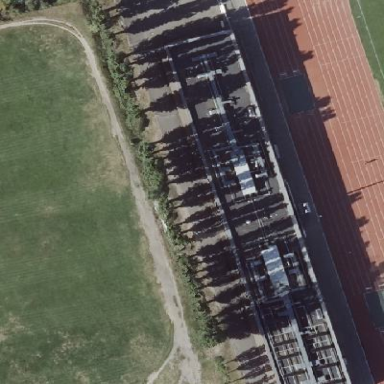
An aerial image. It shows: Sports center building.